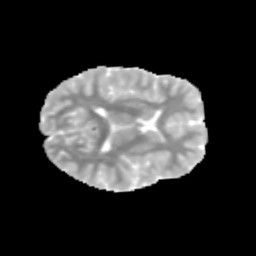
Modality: MD
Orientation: axial
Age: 13
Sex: male
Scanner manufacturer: siemens
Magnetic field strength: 3 T
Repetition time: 3.8 s
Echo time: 0.07 s